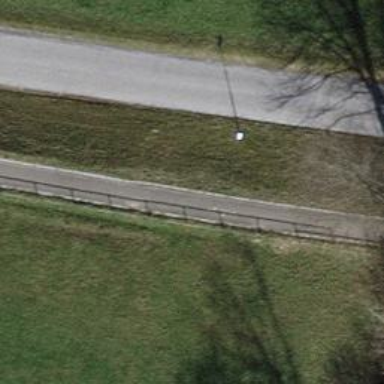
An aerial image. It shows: Gravel footway.